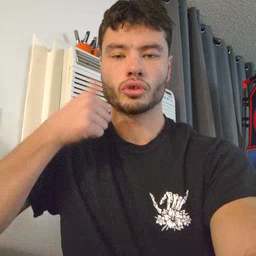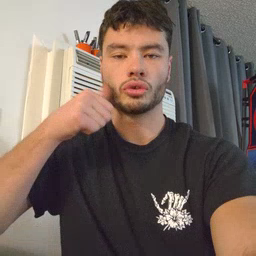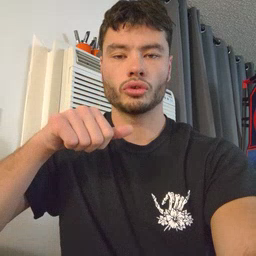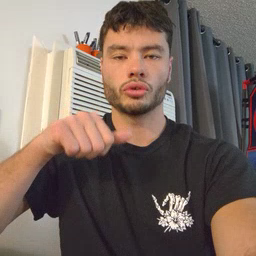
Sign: girl